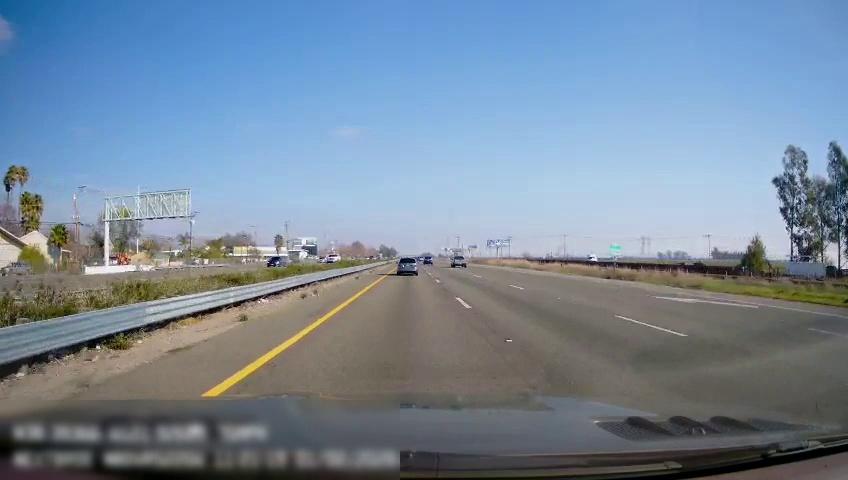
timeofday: Day
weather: Sunny
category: Drivable Space
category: Drivable Space
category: Vehicles | Car
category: Vehicles | Car
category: Vehicles | Car
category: Vehicles | SUV
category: Vehicles | Car
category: Vehicles | Truck
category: Vehicles | Car
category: Lanes | Current Lane
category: Lanes | Current Lane
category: Lanes | Alternate Lane
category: Lanes | Alternate Lane
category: Lanes | Alternate Lane